Question: I have multiple View with different width.
I want to put them into a layout from left to right, from top to bottom.
I don't want to have fixed columns;
Instead, I want fill a row with View as many as possible until the row is full.
When a row is full, then fill next row.
For example(same number as same view)
112222333345555666
7777777777888888
99999900000000000
Another example is the Gmail sender address:

How can I do that?
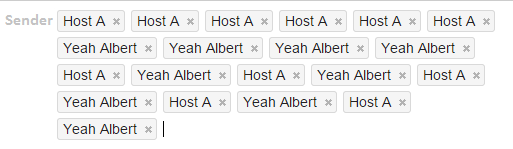
Answer: I found a solution that provides the exact layout I want.
It's called FlowLayout.
<URL>